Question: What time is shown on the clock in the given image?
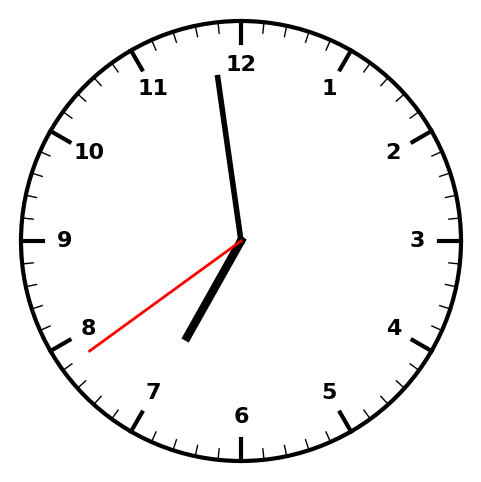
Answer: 06:58:39